Question: Consider the following image:

My app first finds all the blue pixels and also records the x,y coordinates of all their siblings (the siblings for a given pixel are those that border it: up, down, left, right, upper-left, upper-right, etc). It then loops through all of these blue pixels in order to figure out how many blue siblings they have. The goal is ultimately to determine which group of blue pixels is the biggest.
This is a large loop, though, and it ends up resulting in the error "warning: Unable to restore previously selected frame." I believe this occurs because I'm overflowing the stack. If that is the case, how would you recommend I change my code in order to fix this issue?
Here's the code:
The method that starts the looping:
'''
for (NSString *key in pixelItemDict) {
Pixel *px = [pixelItemDict objectForKey:key];
if (!px.hasBeenCounted) {
//If it hasn't been counted, we know that we're onto a new distinct area, because otherwise counterForSiblingsOfPixel would have already counted it. So we now add a copy of the pixelsCurrentlyBeingCounted array, empty that array, and reset the counter
[pixelCounterDict setObject:[pixelsCurrentlyBeingCounted copy] forKey:[NSString stringWithFormat:@"%i",currentPxCounter]];
[pixelsCurrentlyBeingCounted removeAllObjects];
[self counterForSiblingsOfPixel:px];
}
}
'''
The method that continuously calls itself, resulting in the stack overflow:
'''
- (void)counterForSiblingsOfPixel:(Pixel *)px
{
[pixelsCurrentlyBeingCounted addObject:px];
currentPxCounter++;
px.hasBeenCounted = true;
for (Pixel *sibling in px.siblings) {
if (!sibling.hasBeenCounted) [self counterForSiblingsOfPixel:px];
}
}
'''
Essentially, I have a 'pixelItemDict' that contains all the blue pixels. I enumerate over this dictionary, calling the method 'counterForSiblingsOfPixel:' on each one. That method in turn calls itself on each one of the siblings of the pixel passed to it. The 'forin' loop only regains control once every pixel in an area of blue has been counted. Therefore, large areas of blue result in 'counterForSiblingsOfPixel:' calling itself a huge number of times, leading to the overflow.
Is there a standard design pattern that should be used in cases such as this?
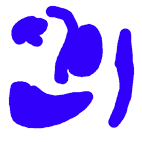
Answer: First, you're not modifying 'px', so each call to '-counterForSiblingsOfPixel:' will do exactly the same thing. When you use recursion, you want to make sure that each level of recursion simplifies the problem to some degree. If the recursion doesn't eventually hit some base case, it'll go on forever and, yes, overflow the stack. So, start by making sure that your call to that method is for some simpler case.
Second, you probably don't want to simplify by just one pixel... You'd be fine if this method divides the pixels into two halves and calls itself recursively for each half, because you'd only end up with log2(pixels) levels of recursions -- about 20 for a millions pixels. But if you process one pixel and then call yourself recursively for the remaining pixels, you'd end up with <PHONE> levels of recursion, which will also overflow.